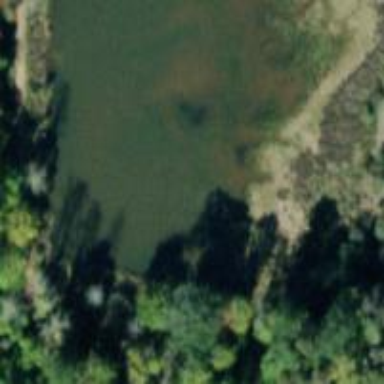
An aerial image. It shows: Peaceful pond surrounded by nature.